Question: I have tried to integrate FacebookSDK in eclipse, but its a really hectic process.
The Eclipse all the time giving an error, I have watched the tutorials, and According to them and developers.facebook.com, all we need to do is clean and build the project in Eclipse.
I have done that thousands of times, but same thing happens, either Exclamatory mark come with FacebookSDK or Some unusual errors.
I have tried in 2 ways :
1)
which gives the Imported Project name as with exclamatory sign.
(Project Properties -> Android -> Is Library checked and Java Compiler -> JDK compliance ->1.6)
I have cleaned,built, but unusual error comes.
2)
Now, this gives the project name as
Can anyone tell me , proper way to integrate Facebook for Android ?
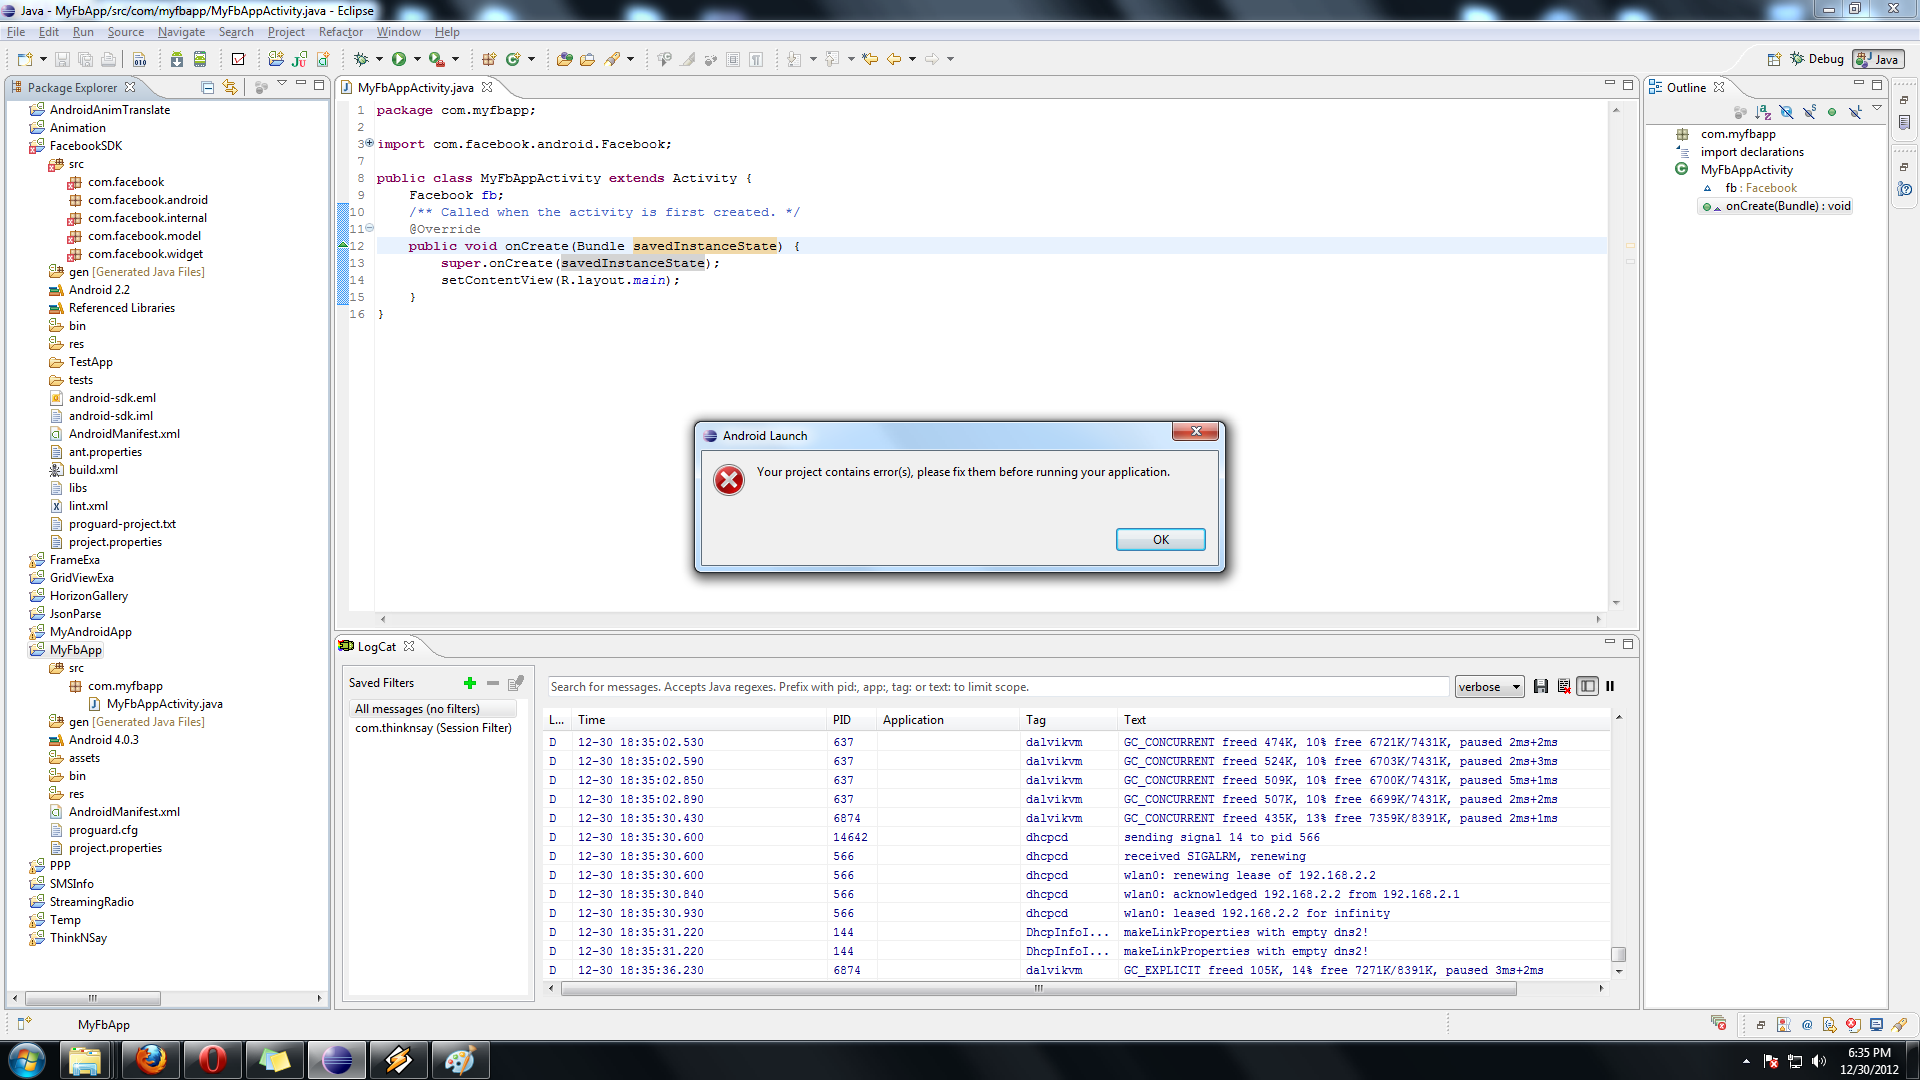
Answer: The problem solved , i was using older Eclipse version, Downloaded New Eclipse(juno)
<URL>
And updated ADT to 21 and SDK.
Then followed the procedure from developers.facebook.com and Bingo !!